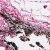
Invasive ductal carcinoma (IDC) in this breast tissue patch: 0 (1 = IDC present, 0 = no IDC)